Question: I'm trying to configure the organization authentication in an ASP.NET MVC project in Visual Studio 2013 RC.
After filling the data in the create project dialog, like Microsoft instructed in their tutorials, I'm getting an error which says that the configure failed.
I've tried to do so as well in Visual Studio 2012 using the identity addon.
Maybe it's related to Windows Azure AD?
Here is the error that I'm getting:

Hopes that someone knows how to fix that issue. Thanks for any help and suggestion!
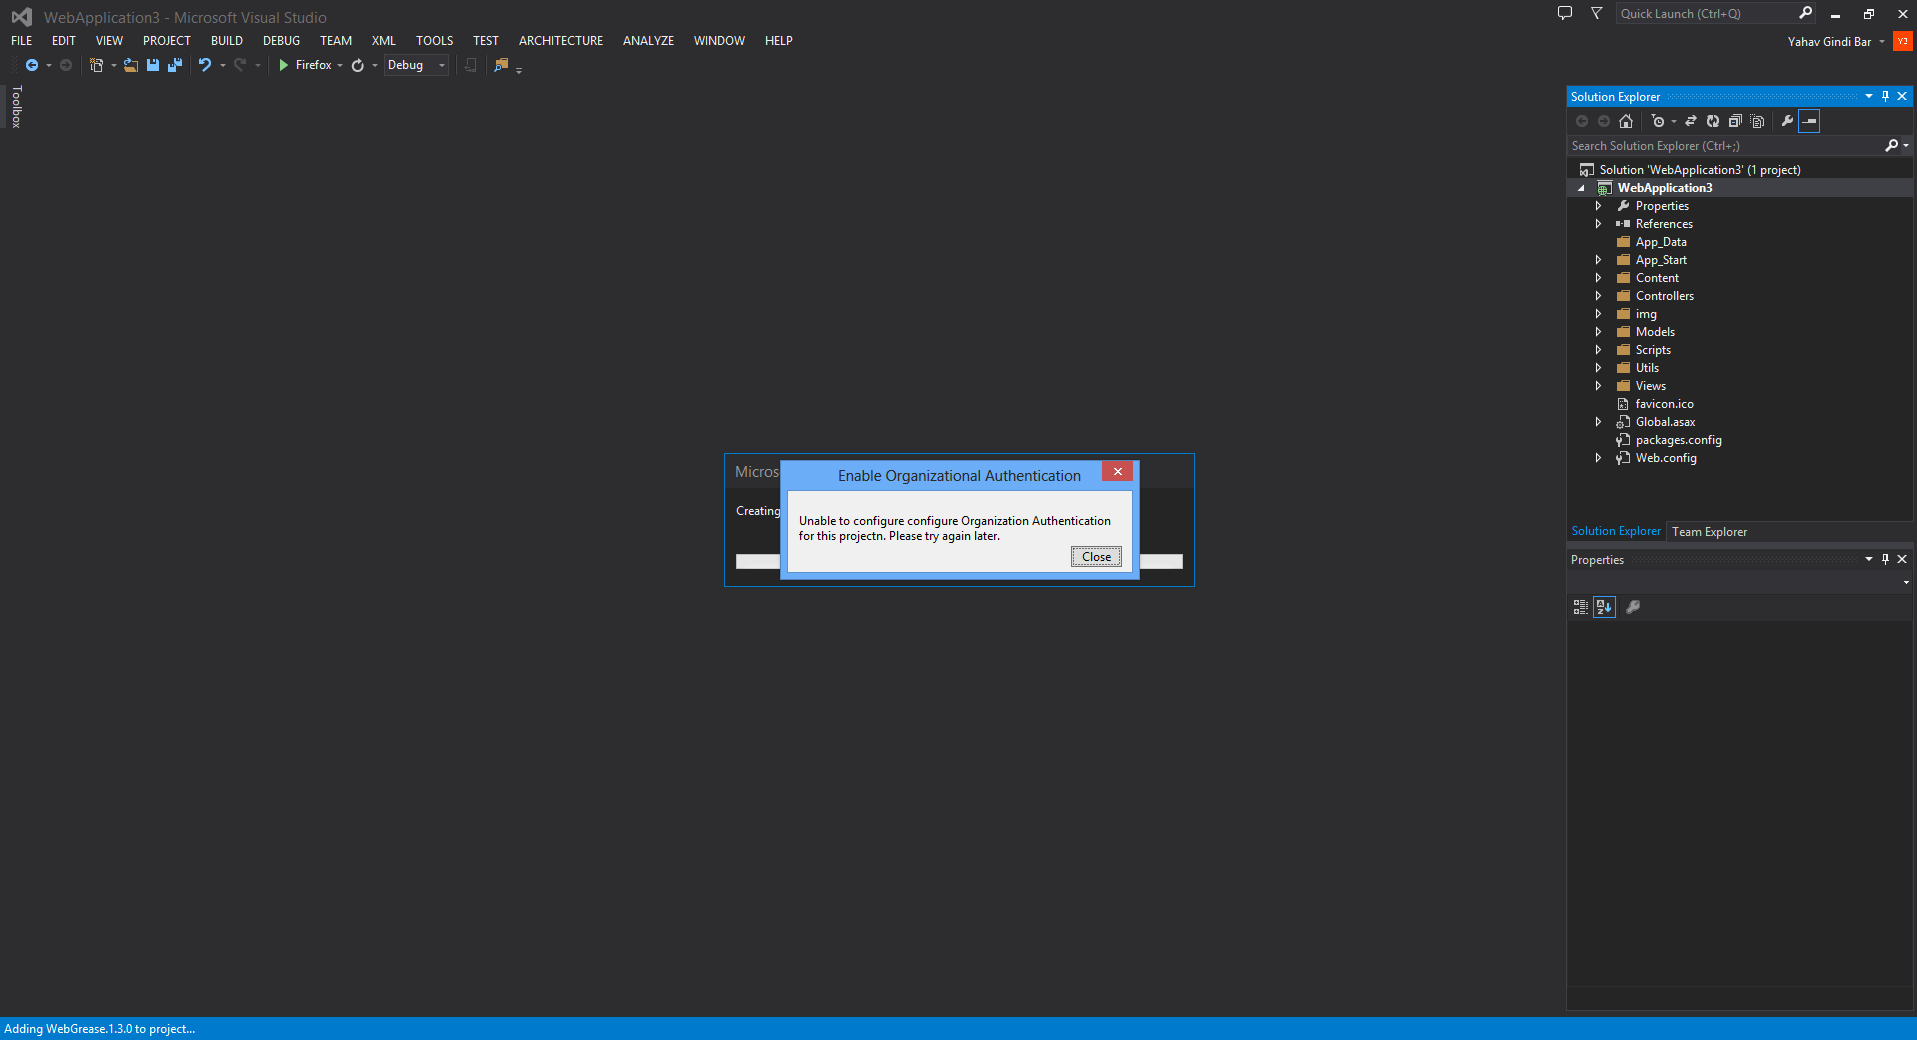
Answer: This question is old, but today I found a workaround that I'd like to share.
It seems like we can't use Microsoft Account when we're using WAAD.
So:
1. Create a WAAD.
2. Add an administrator Choose local directory account, not Microsoft Account. Grant this account Global Administrator permissions.
3. Open Visual Studio and create a new web based project.
4. Choose in authentication the "Organization Accounts".
5. Specify your WAAD URL (e.g. "foo@onmicrosoft.com").
6. When you're required to insert your user and password, use the local account username and password. for example ("oz@foo.onmicrosoft.com").
This will allow you to pass the error.
Microsoft published a post that referred to this problem and show the solution (the one I described above). <URL>